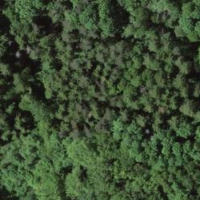
EUNIS habitat code: 41
Species observed at this site:
Daphne laureola